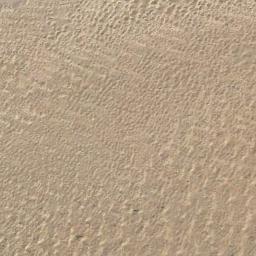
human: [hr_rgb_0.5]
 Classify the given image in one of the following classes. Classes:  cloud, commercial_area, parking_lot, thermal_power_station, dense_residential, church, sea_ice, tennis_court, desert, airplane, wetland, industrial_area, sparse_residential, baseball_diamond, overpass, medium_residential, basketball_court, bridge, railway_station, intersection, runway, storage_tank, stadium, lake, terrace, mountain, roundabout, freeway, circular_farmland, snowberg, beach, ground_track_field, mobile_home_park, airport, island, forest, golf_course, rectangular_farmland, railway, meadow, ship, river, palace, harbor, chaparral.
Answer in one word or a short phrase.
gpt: desert